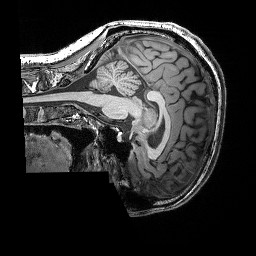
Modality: T1w
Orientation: sagittal
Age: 28
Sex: male
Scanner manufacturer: siemens
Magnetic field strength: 3 T
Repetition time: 2.25 s
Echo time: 0.00418 s